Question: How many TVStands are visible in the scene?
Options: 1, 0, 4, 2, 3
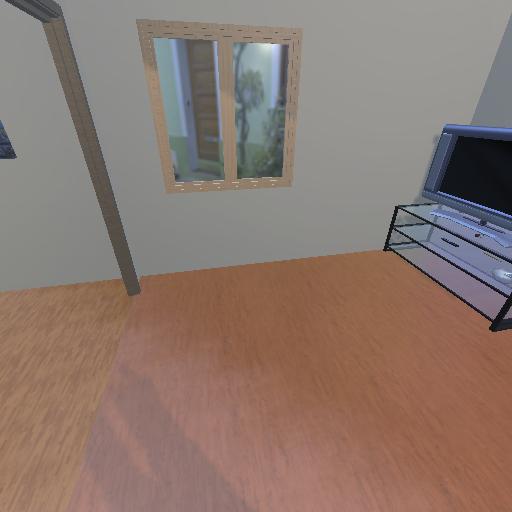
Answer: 1